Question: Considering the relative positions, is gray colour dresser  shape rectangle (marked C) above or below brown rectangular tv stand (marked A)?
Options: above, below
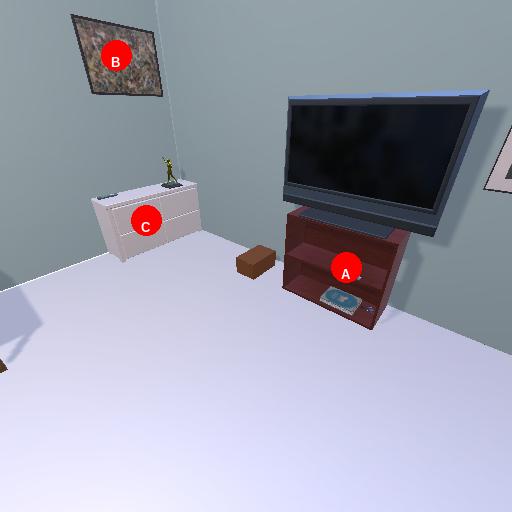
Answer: above